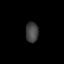
Tissue: lung
Cell type: Endothelial cells
Senescence score: 0.5478
Nuclear area (px): 251
Mean DAPI intensity: 67.709